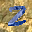
Label: 2